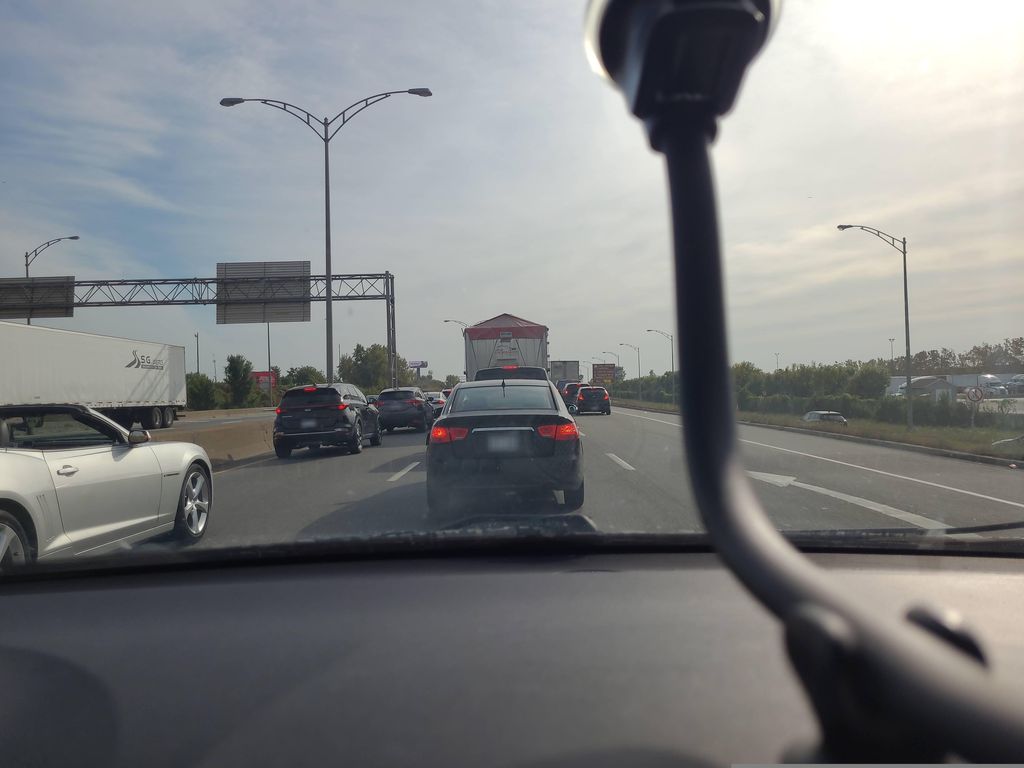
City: montreal